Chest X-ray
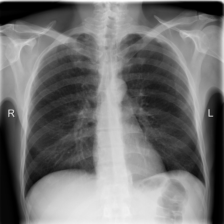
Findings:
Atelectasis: negative
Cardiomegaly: negative
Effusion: negative
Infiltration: positive
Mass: negative
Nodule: negative
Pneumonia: negative
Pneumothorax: negative
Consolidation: negative
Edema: negative
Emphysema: negative
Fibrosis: negative
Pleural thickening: negative
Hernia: negative